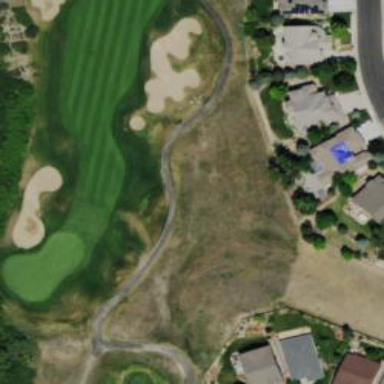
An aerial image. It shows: Service road used as golf cart path.